Field crop: maize
Growth stage: 2
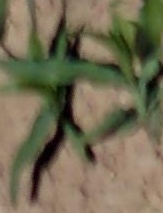
Species: maize